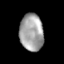
Tissue: skin
Cell type: Epithelial cells
Senescence score: 0.8352
Nuclear area (px): 859
Mean DAPI intensity: 162.076